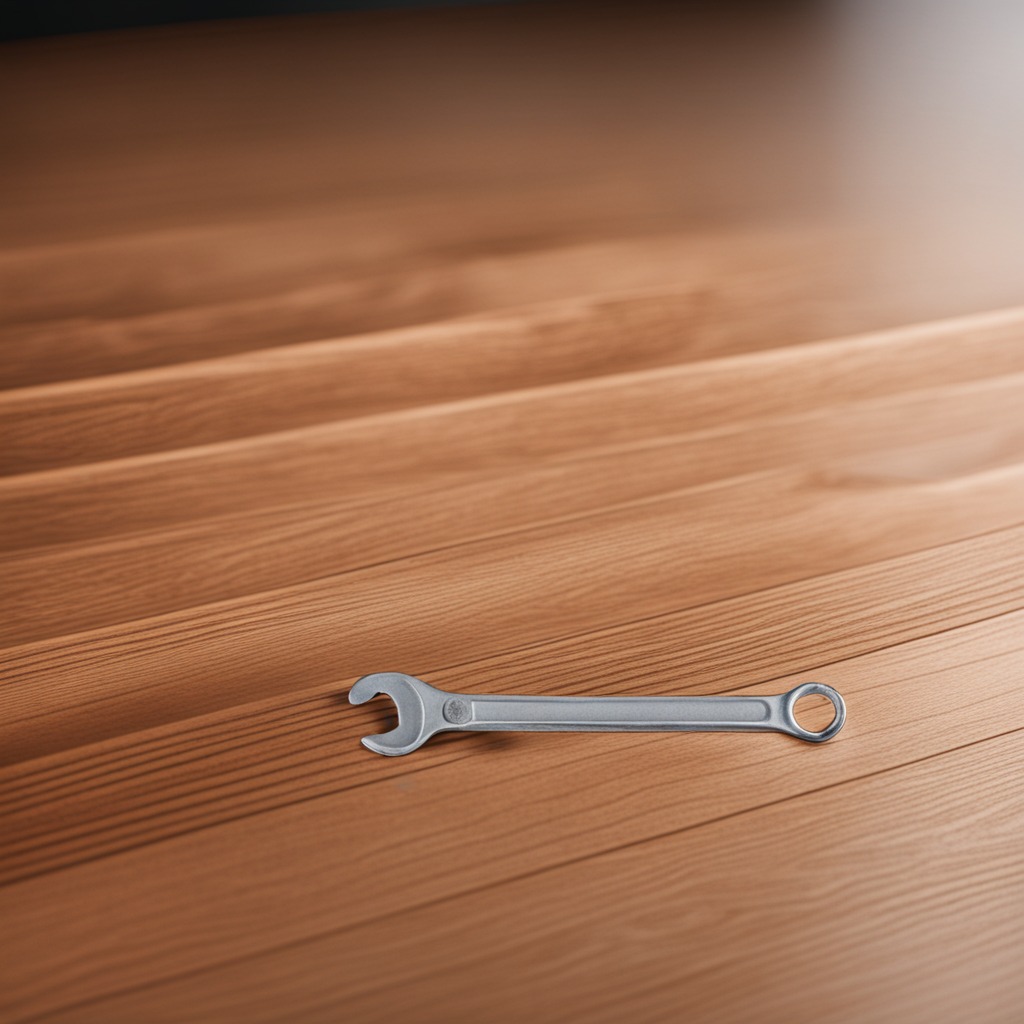
An wrench is lying on a wooden table in a carpentry studio rich wood textures side lighting.